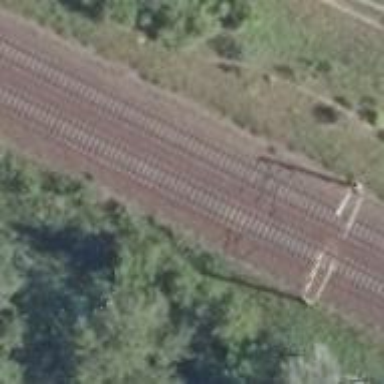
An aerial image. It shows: Railway milestone.